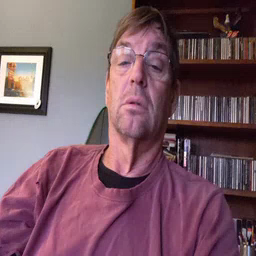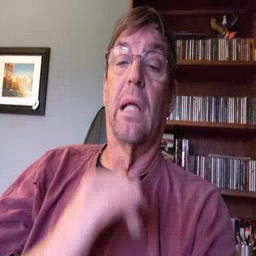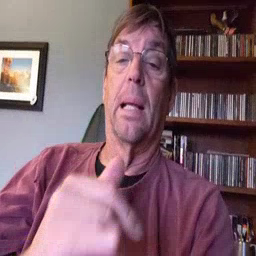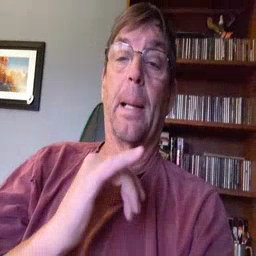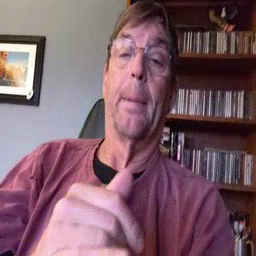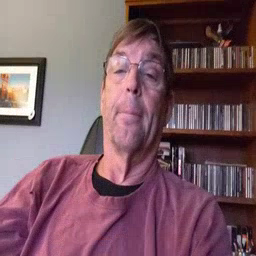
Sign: same